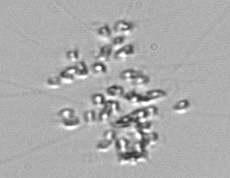
Label: Chaetoceros_didymus_TAG_external_flagellate